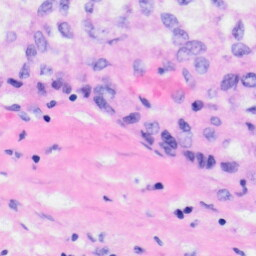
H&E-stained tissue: Liver